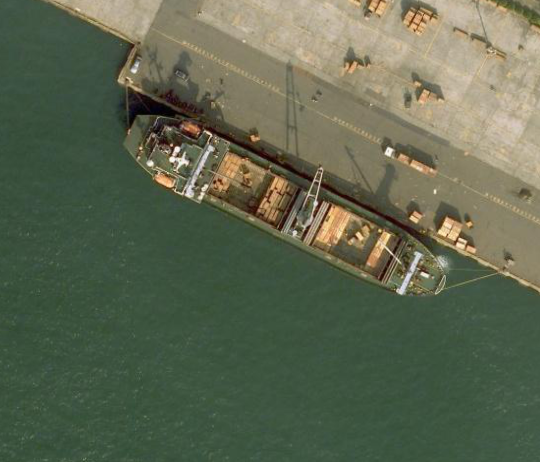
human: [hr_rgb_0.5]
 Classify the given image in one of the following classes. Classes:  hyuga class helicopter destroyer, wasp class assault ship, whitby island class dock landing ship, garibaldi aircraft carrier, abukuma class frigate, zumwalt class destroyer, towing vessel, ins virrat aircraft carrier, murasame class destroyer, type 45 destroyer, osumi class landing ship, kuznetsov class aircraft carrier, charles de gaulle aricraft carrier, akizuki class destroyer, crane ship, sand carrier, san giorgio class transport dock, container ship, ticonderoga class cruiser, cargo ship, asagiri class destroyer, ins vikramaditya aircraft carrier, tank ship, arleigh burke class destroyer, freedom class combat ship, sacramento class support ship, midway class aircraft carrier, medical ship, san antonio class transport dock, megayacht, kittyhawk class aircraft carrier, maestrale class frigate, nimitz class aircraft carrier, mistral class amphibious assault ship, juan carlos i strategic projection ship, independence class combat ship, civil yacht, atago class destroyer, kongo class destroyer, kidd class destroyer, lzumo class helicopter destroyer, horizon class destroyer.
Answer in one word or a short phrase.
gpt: Cargo ship